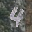
Label: 4